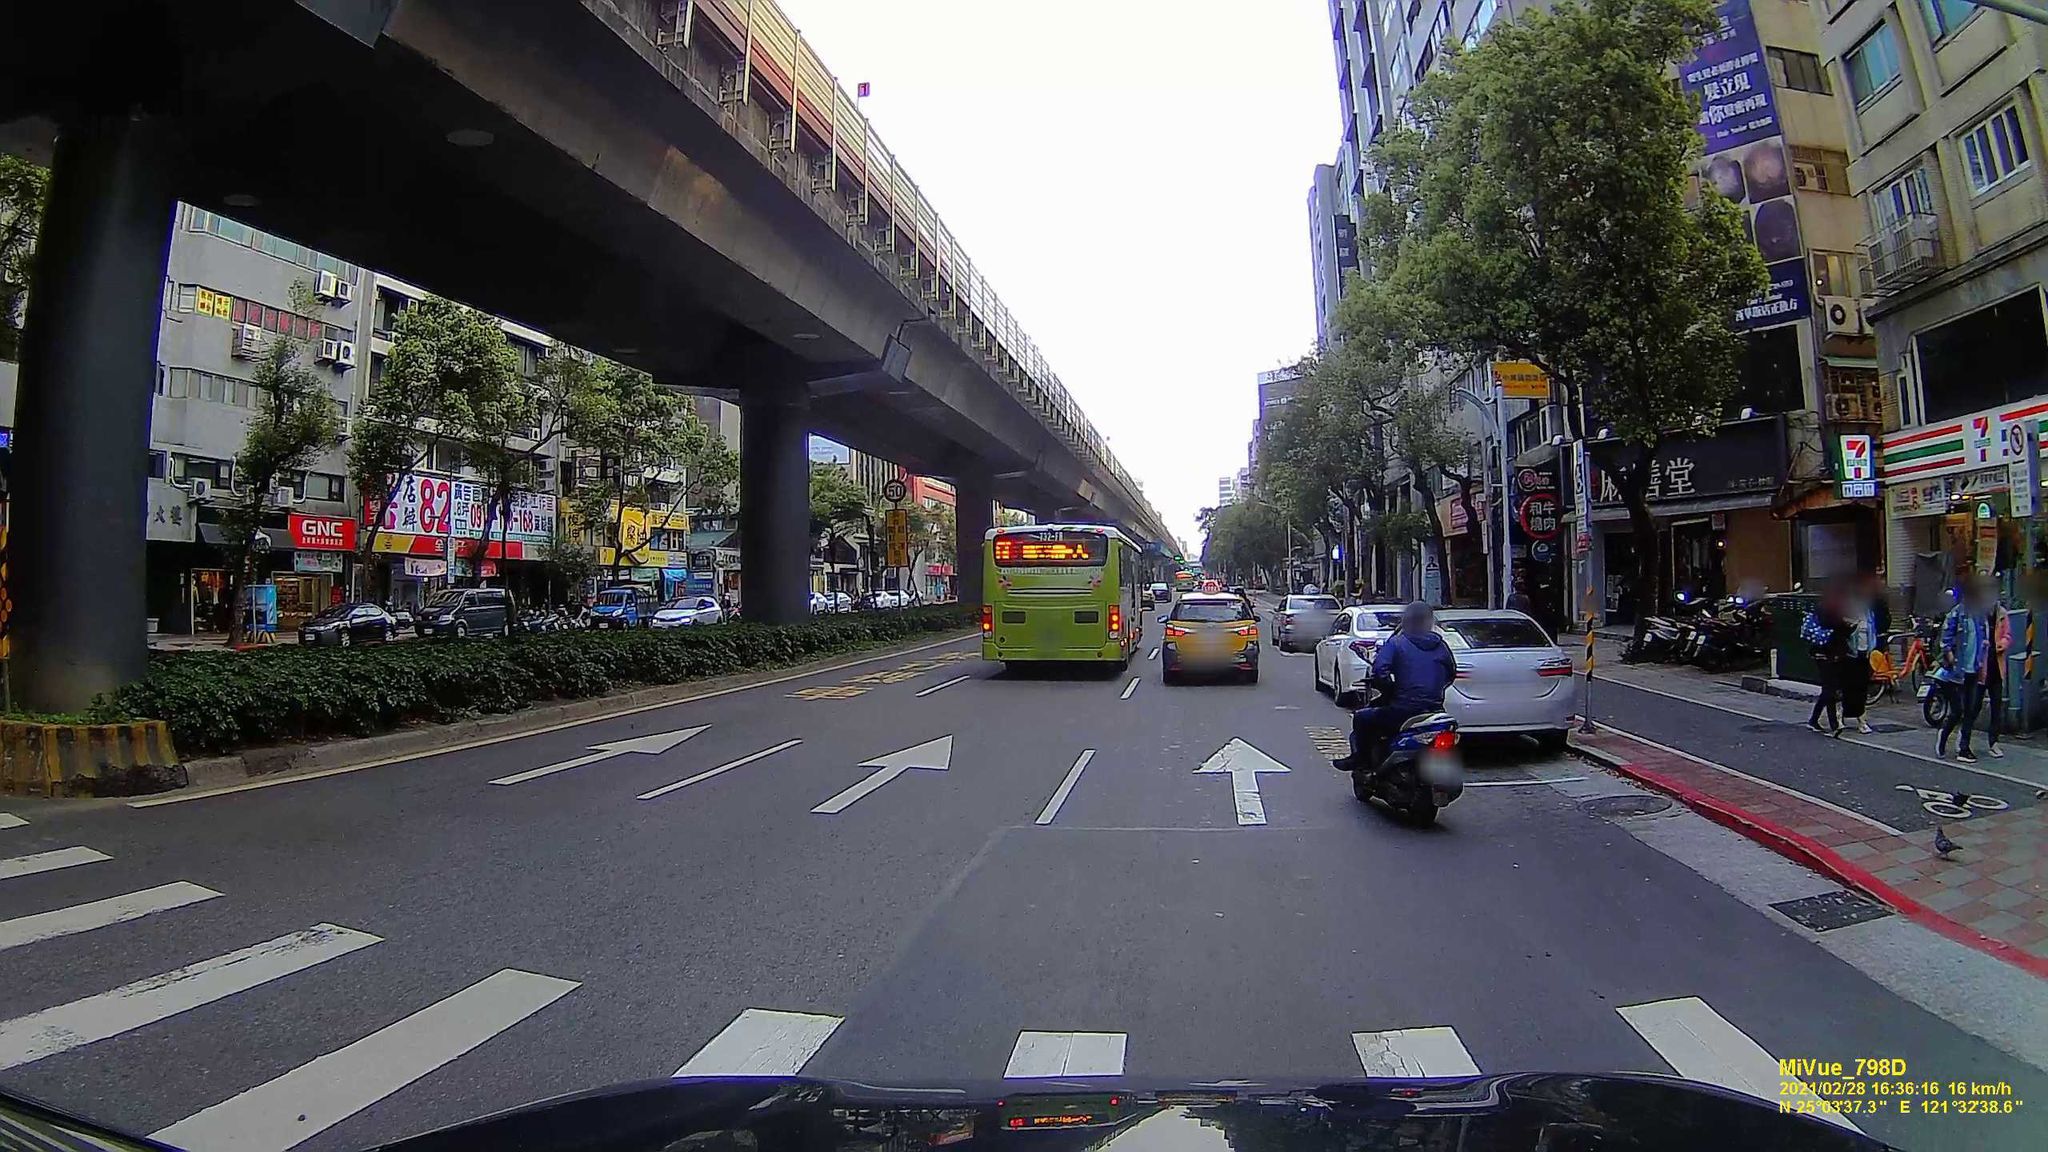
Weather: clear
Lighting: day
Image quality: good
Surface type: driving surface
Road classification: cycleway
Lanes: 6
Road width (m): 2.0
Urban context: urban centre
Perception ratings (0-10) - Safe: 4.94, Lively: 8.76, Beautiful: 6.74, Boring: 1.25, Depressing: 0.84, Wealthy: 4.52